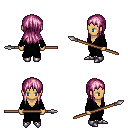
a pixel art fantasy rpg character, female body template, human, tanned skin, gray robe, teal pants, pink unkempt hairstyle, metal boots, spear, four views (front, back, left, right), 2x2 character sprite sheet, small pixel art, hard edges, no anti-aliasing